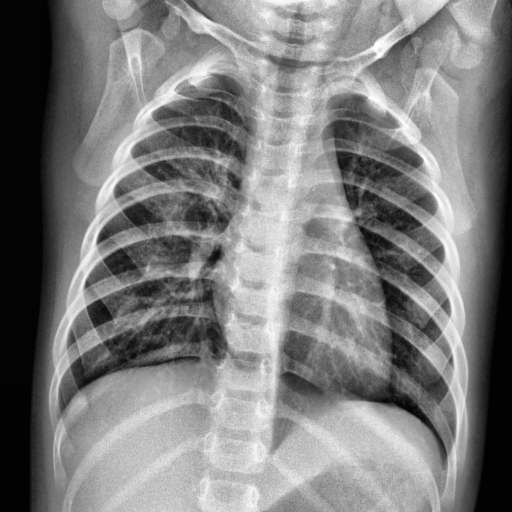
Finding: NORMAL